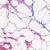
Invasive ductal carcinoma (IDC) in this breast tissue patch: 0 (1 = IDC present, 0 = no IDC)